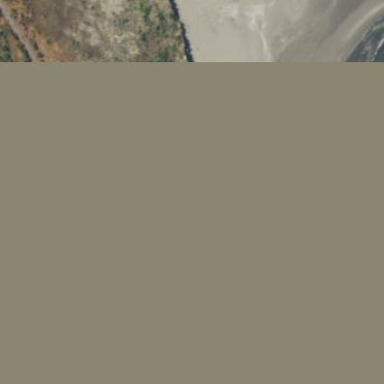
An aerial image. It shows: Sandy beach with natural surface.